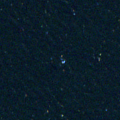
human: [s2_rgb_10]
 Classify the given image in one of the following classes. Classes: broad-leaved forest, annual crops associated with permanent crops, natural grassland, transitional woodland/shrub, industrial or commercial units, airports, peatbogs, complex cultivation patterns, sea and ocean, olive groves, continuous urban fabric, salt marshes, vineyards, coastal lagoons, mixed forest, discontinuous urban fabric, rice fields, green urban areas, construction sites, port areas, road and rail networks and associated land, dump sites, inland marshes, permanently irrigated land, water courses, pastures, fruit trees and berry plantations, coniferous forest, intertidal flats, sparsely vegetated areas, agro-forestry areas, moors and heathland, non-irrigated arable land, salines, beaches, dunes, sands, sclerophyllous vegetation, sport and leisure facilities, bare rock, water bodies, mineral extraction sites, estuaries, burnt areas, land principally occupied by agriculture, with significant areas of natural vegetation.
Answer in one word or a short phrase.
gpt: sea and ocean